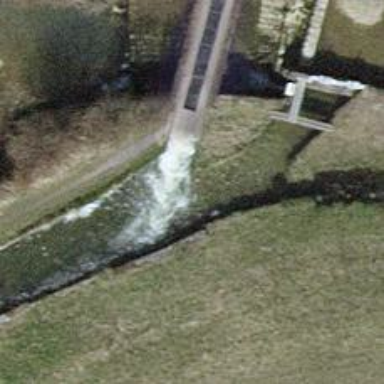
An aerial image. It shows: Drain waterway.